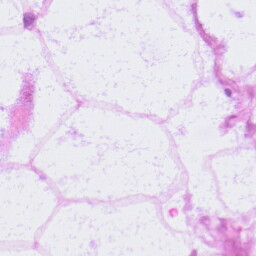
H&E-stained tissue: LymphNode